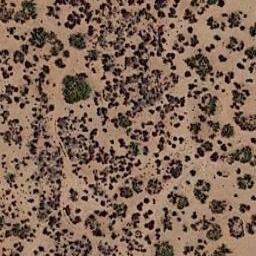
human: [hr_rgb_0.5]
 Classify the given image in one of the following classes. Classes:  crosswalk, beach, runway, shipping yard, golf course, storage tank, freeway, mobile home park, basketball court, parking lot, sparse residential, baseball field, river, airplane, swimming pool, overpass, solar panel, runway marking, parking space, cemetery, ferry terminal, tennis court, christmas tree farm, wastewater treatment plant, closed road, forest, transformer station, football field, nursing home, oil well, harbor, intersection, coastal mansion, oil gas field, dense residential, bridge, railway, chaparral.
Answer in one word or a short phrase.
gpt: chaparral